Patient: sex F, age 72
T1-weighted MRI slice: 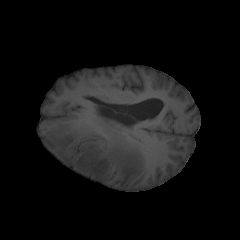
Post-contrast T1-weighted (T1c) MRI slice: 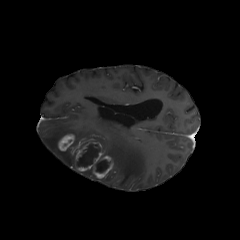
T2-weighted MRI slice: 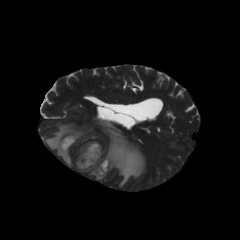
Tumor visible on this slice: yes
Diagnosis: Glioblastoma, IDH-wildtype
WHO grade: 4